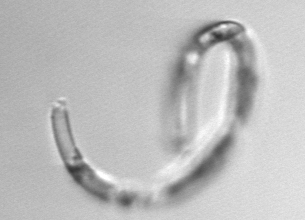
Label: Eucampia_morphytype1